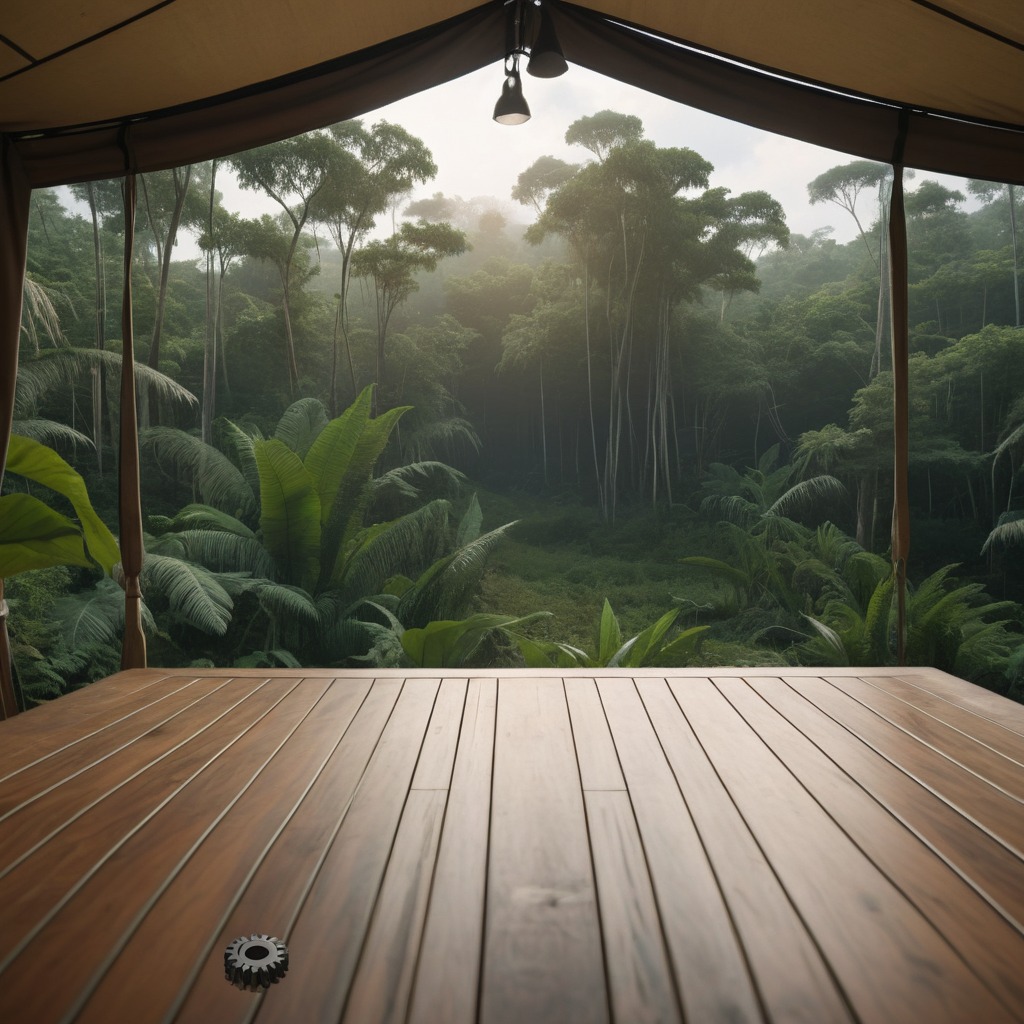
A steel gear with teeth is lying on a wooden table inside a jungle field workshop tent.